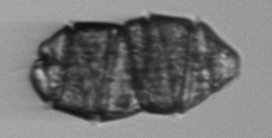
Label: Margalefidinium